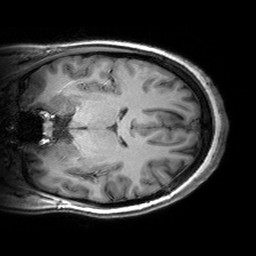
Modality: T1w
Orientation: coronal
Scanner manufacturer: siemens
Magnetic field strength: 3 T
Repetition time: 2.53 s
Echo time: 0.00299 s